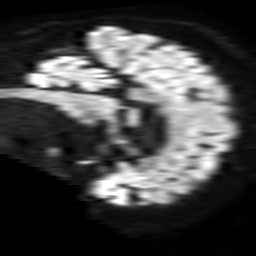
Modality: TRACE
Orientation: sagittal
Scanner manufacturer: philips
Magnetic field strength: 1.5 T
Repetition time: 4.6 s
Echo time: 0.07505 s